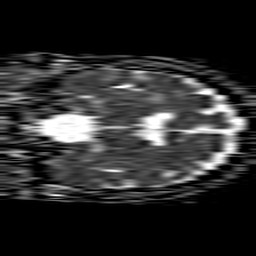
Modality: ADC
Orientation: coronal
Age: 58
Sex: female
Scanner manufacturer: philips
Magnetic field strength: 1.5 T
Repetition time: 4.6 s
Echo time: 0.08631 s